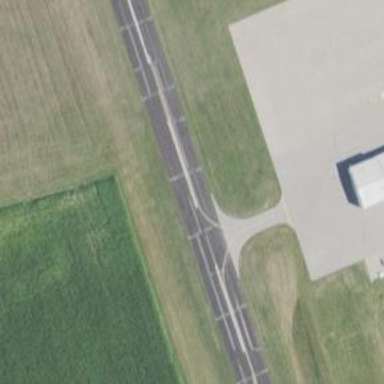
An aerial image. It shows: View of taxiway at the airport.